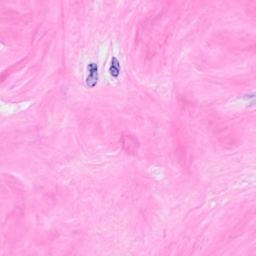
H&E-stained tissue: Breast